Question: I have a jqGrid with a subgrid. I want to sort the subgrid so that important details are shown in sorted order inside the subgrid.
Sorted Order:
Below is a screen shot

: The filter works for 'elementName', 'isPresentinXml1' & 'isPresentinXml2'. Is there anyway the same filter can work for 'name', 'firstValue' & 'secondValue' (Subgrid columns)?
Code for grid
'''
_starHeader="infa9 windowsss";
_header1="infa9_windowss";
grid = jQuery("#ebfList");
grid.jqGrid({
datastr : compareEBFData,
datatype: 'jsonstring',
colNames:['EBF','',_starHeader, _header1],
colModel:[
{name:'elementName',index:'elementName', width:188},
{name:'subCategory',index:'subCategory',hidden:true, width:1},
{name:isPresentinXml1,index:isPresentinXml1, width:270, align:'center', formatter: patchPresent},
{name:isPresentinXml2,index:isPresentinXml2, width:270, align:'center', formatter: patchPresent}
],
pager : '#ebfGridpager',
rowNum:60,
rowList:[60,120,240],
scrollOffset:0,
height: 'auto',
autowidth:true,
viewrecords: false,
gridview: true,
loadonce:true,
jsonReader: {
repeatitems: false,
page: function() { return 1; },
root: "response"
},
subGrid: true,
// define the icons in subgrid
subGridOptions: {
"plusicon" : "ui-icon-triangle-1-e",
"minusicon" : "ui-icon-triangle-1-s",
"openicon" : "ui-icon-arrowreturn-1-e",
//expand all rows on load
"expandOnLoad" : false
},
loadComplete: function() {
if (this.p.datatype !== 'local') {
setTimeout(function () {
grid.trigger('reloadGrid');
}, 0);
} else {
$("#compareEBFDiv").show();
}
},
subGridRowExpanded: function(subgrid_id, row_id) {
var subgrid_table_id, pager_id, iData = -1;
subgrid_table_id = subgrid_id+"_t";
$("#"+subgrid_id).html("<table id='"+subgrid_table_id+"' style='overflow-y:auto' class='scroll'></table><div id='"+pager_id+"' class='scroll'></div>");
$.each(compareEBFData.response,function(i,item){
if(item.id === row_id) {
iData = i;
return false;
}
});
if (iData == -1) {
return; // no data for the subgrid
}
jQuery("#"+subgrid_table_id).jqGrid({
datastr : compareEBFData.response[iData],
datatype: 'jsonstring',
colNames: ['Name','Value1','Value2'],
colModel: [
{name:"name",index:"name",width:70},
{name:firstValue,index:firstValue,width:100},
{name:secondValue,index:secondValue,width:100}
],
rowNum:10,
//pager: pager_id,
sortname: 'name',
sortorder: "asc",
height: 'auto',
autowidth:true,
jsonReader: {
repeatitems: false,
//page: function() { return 1; },
root: "attribute"
}
});
jQuery("#"+subgrid_table_id).jqGrid('navGrid',{edit:false,add:false,del:false});
}
});
grid.jqGrid('navGrid', '#ebfGridpager', { search: false, refresh: false });
grid.jqGrid('navButtonAdd',"#ebfGridpager",{caption:"Toggle",title:"Toggle Search Toolbar", buttonicon :'ui-icon-pin-s',
onClickButton:function(){
grid[0].toggleToolbar();
}
});
grid.jqGrid('navButtonAdd',"#ebfGridpager",{caption:"Clear",title:"Clear Search",buttonicon :'ui-icon-refresh',
onClickButton:function(){
grid[0].clearToolbar();
}
});
grid.jqGrid('filterToolbar',
{stringResult: true, searchOnEnter: false, defaultSearch: 'cn'});
'''
Json response
'''
{
"response": [
{
"id": "1",
"elementName": "EBF262323",
"category": "Product",
"subCategory": "EBFINFO",
"isEqual": false,
"isPrasentinXml1": true,
"isPrasentinXml2": true,
"isPrasentinXml3": false,
"attribute": [
{
"name": "APPLIEDDATETIME",
"firstValue": "Mon Sep 05 11:12:32 IST 2011",
"secondValue": "Mon Sep 05 11:12:32 IST 2011"
},
{
"name": "VERSION",
"firstValue": "9.1.0",
"secondValue": "9.1.0"
},
{
"name": "EBFNUM",
"firstValue": "EBF262323",
"secondValue": "EBF262323"
}
]
},
{
"id": "2",
"elementName": "EBF99993",
"category": "Product",
"subCategory": "EBFINFO",
"isEqual": false,
"isPrasentinXml1": true,
"isPrasentinXml2": true,
"isPrasentinXml3": false,
"attribute": [
{
"name": "APPLIEDDATETIME",
"firstValue": "Mon Sep 09 11:12:32 IST 2012",
"secondValue": "Mon Sep 09 11:12:32 IST 2012"
},
{
"name": "VERSION",
"firstValue": "9.1 HF2",
"secondValue": "9.1 HF2"
},
{
"name": "EBFNUM",
"firstValue": "EBF99993",
"secondValue": "EBF99993"
}
]
}
],
"xls_path": "/files/modifiedServices.xls"
}
'''
I tried something like below code, inside my inner grid, but has no effect
'''
var orderOfEBFSubCategory = [
"EBFNUM",
"PRODUCT",
"VERSION"
];
{name:"name",index:"name",width:70,
sorttype: function (value) {
var order = $.inArray(value, orderOfEBFSubCategory);
return order;
}},
'''
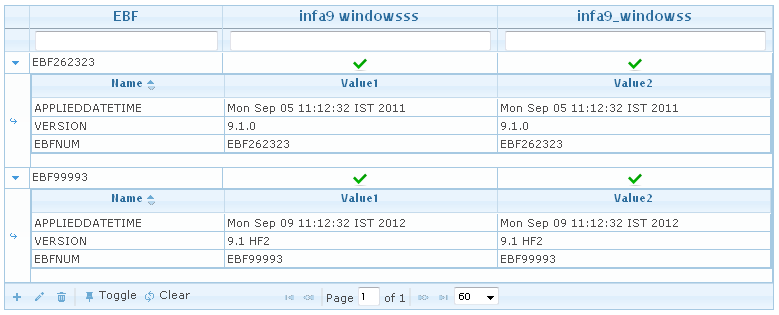
Answer: In general the approach with the usage of 'sorttype' as function is the correct way if you need to implement custom sorting order. The problem is only that you used 'datatype: 'jsonstring'' and 'datastr' in the subgrid. It's important to understand, that 'datastr'. If you have non-sorted data you should use 'datatype: 'local'' instead. The 'jsonReader' parameter should be removed in the case. So the code of subgrid should be like
'''
jQuery("#" + subgrid_table_id).jqGrid({
data: compareEBFData.response[iData].attribute,
datatype: 'local',
gridview: true,
idPrefix: 's' + row_id + '_',
colNames: ['Name', 'Value1', 'Value2'],
colModel: [
{name: "name", index: "name", width: 70,
sorttype: function (value) {
var order = $.inArray(value, orderOfEBFSubCategory);
return order;
}},
{name: firstValue, index: firstValue, width: 100},
{name: secondValue, index: secondValue, width: 100}
],
rowNum: 10,
sortname: 'name',
sortorder: "asc",
height: 'auto',
autowidth: true
});
'''
where
'''
var orderOfEBFSubCategory = [
"EBFNUM",
"VERSION",
"APPLIEDDATETIME"
];
'''
See <URL>. It can be that your main problem was just to have just items and not items. In the case you can remove 'sorttype' function and you will have alphabetic sorted names in case of usage 'datatype: 'local''.
It's important to mention, that I fixed in your original code one more important problem by adding additional options. First I added 'gridview: true' to improve the performance and the second I added 'idPrefix: 's' + row_id + '_'' option. You code from the demo don't defined any 'id' for the grid rows. So the rows of the main grid has ids: 1, 2, ... The subgrids has also no 'id' defined. So If you would be opened the first and the second subgrids in your original grid you had : in main grid and in all subgrids was the rows with the same ids 1, 2, ... The 'idPrefix' can be used to solve the problem. In the fixed grid you can now for example select row in every subgrid and one in the main grid without any conflicts.